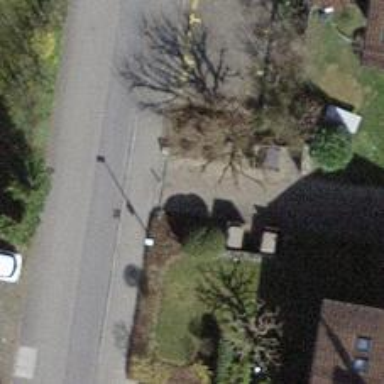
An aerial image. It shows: Bollard.